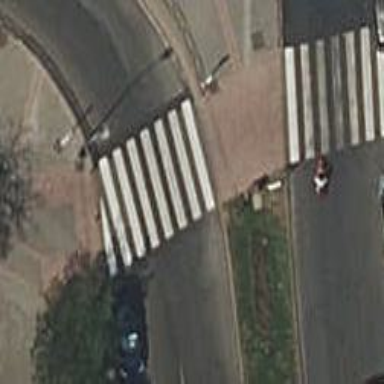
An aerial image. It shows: Marked footway crossing with paving stones.